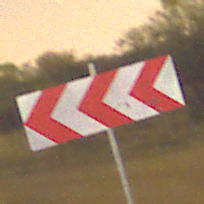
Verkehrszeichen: RichtungstafelnInKurvenGrossRechts
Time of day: Night
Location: Outdoor (Nature)
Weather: Clear
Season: NotSpecified
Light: Natural